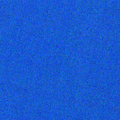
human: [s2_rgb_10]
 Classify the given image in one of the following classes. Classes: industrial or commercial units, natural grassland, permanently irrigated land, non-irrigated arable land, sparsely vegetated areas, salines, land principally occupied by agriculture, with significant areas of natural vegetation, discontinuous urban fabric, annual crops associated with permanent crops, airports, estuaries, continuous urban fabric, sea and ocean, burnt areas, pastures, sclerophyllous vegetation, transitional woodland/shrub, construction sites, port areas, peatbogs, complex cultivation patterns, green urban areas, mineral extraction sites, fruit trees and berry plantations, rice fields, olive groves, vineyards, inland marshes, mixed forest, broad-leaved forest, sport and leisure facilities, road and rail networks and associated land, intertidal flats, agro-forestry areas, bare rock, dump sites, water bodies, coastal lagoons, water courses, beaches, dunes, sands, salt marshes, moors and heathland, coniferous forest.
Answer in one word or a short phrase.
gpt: sea and ocean